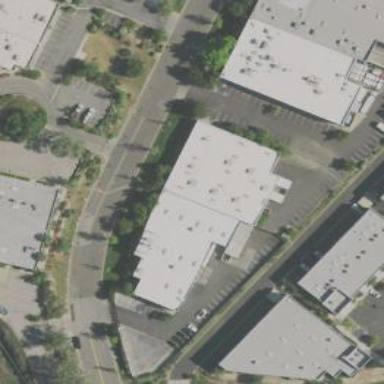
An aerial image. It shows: Warehouse building.